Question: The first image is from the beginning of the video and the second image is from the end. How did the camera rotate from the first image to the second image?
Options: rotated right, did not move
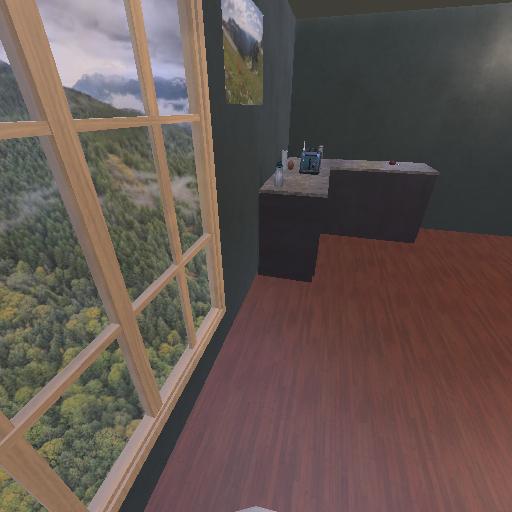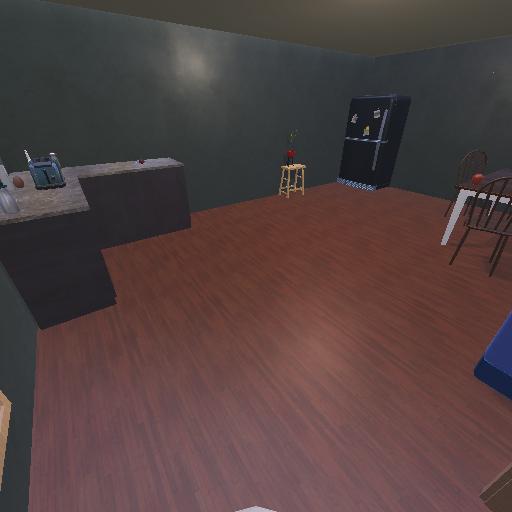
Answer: rotated right